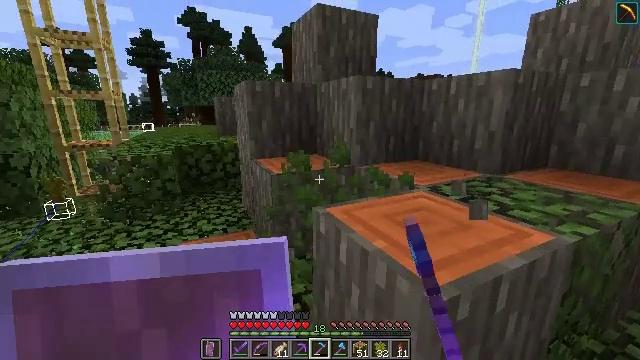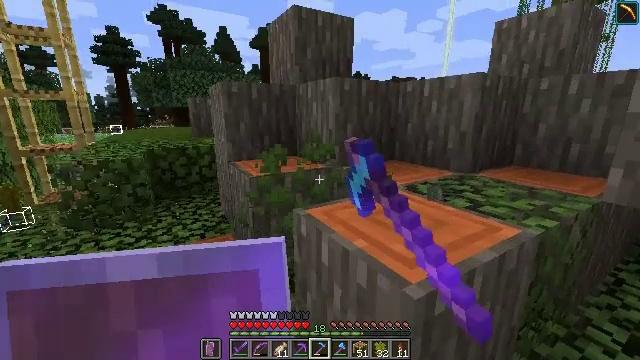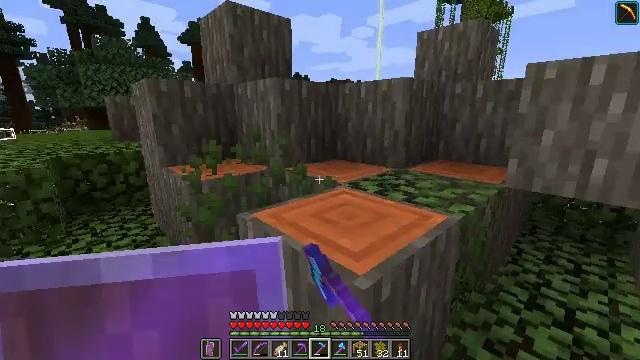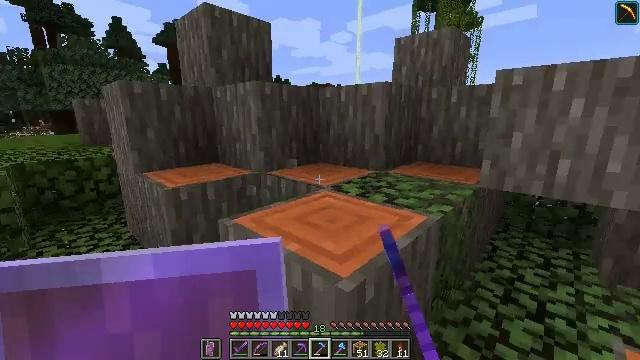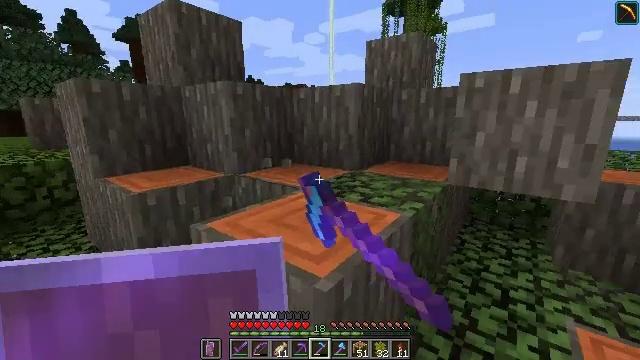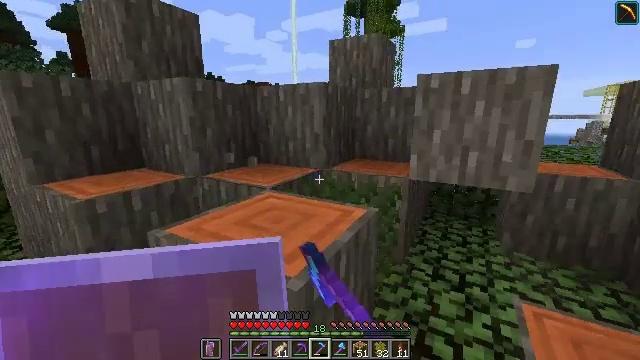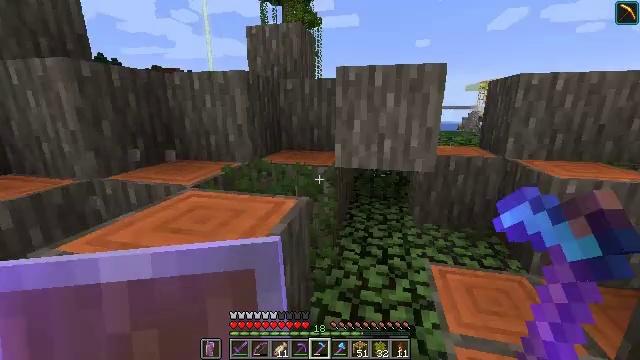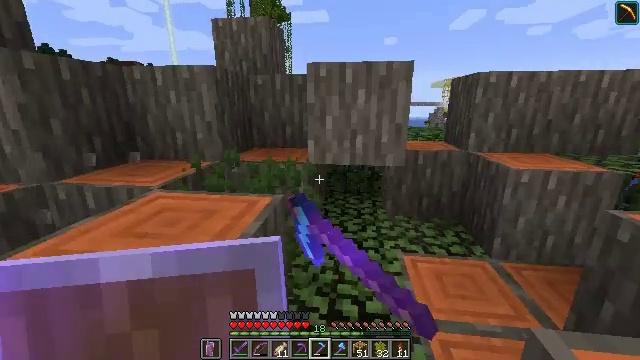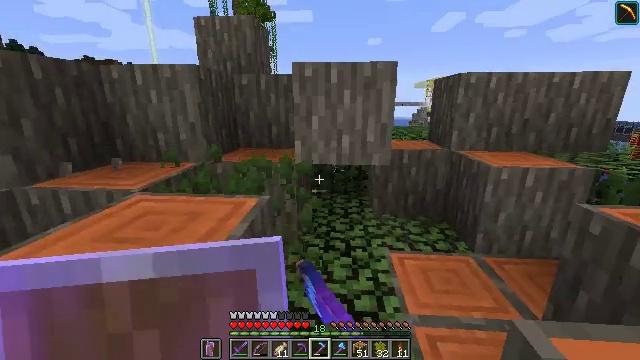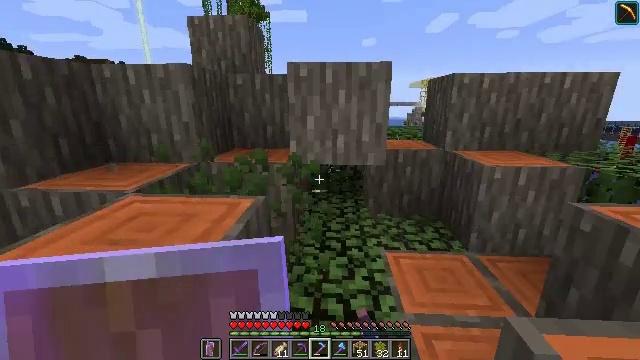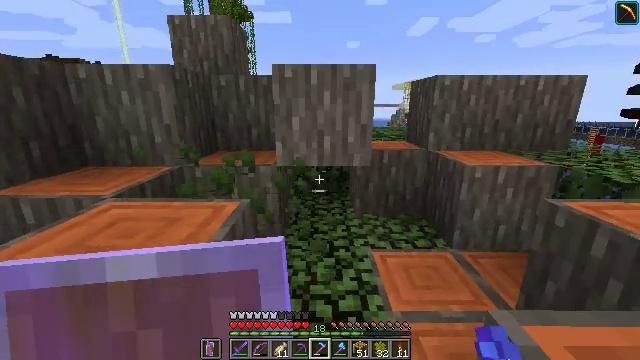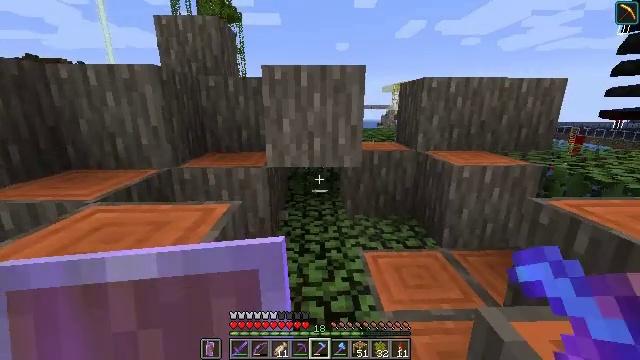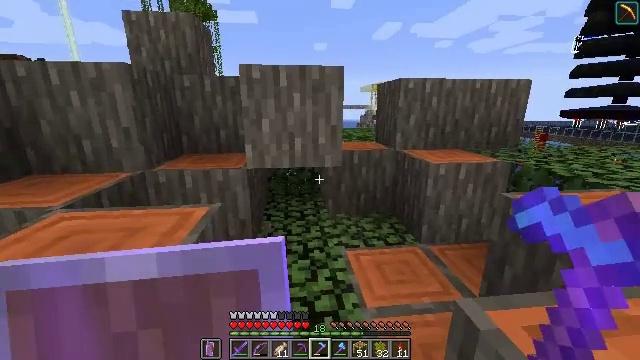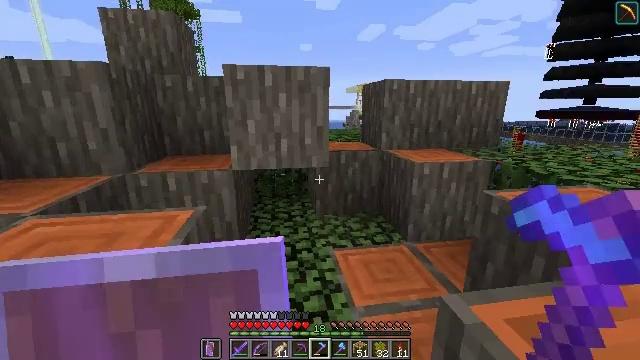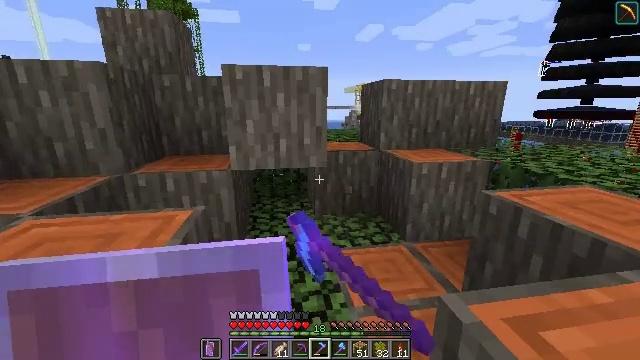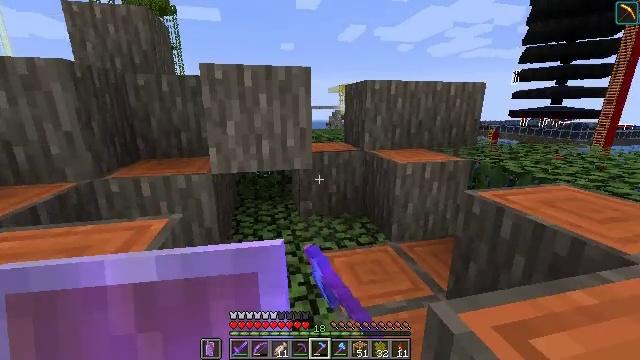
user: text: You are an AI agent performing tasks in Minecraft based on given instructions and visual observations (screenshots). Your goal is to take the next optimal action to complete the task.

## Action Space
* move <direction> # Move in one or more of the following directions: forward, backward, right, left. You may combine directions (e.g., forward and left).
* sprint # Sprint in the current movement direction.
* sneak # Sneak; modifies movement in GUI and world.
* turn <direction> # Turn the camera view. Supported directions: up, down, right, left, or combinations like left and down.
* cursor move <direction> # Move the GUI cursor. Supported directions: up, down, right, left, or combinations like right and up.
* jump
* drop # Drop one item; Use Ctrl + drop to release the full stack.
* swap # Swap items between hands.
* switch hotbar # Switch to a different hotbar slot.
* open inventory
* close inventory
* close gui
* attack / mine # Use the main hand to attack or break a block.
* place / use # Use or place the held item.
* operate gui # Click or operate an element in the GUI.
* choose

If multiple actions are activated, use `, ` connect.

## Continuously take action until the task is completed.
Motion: motion action
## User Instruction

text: Trim the tree by mining the acacia leaves.
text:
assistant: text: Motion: turn right, attack / mine
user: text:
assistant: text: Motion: turn right, attack / mine
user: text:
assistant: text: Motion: turn right, attack / mine
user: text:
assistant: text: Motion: turn right, attack / mine
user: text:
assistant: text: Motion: turn right, attack / mine
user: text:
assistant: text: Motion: turn right and down, attack / mine
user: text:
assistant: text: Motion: turn right, attack / mine
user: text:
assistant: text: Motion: turn right, attack / mine
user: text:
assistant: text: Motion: turn right, attack / mine
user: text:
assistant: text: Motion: turn right, attack / mine
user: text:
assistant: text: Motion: turn right, attack / mine
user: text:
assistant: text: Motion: turn right, attack / mine
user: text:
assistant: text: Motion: turn right, attack / mine
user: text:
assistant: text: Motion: attack / mine
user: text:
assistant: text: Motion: move forward, turn right, attack / mine
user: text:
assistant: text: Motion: move forward
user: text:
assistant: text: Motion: move forward
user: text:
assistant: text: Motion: move forward
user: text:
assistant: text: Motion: move forward
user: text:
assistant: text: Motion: move forward
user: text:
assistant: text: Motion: move forward
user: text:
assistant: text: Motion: move forward
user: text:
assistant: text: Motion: move forward, turn right
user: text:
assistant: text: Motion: move forward, turn right and down
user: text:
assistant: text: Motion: move forward, turn right
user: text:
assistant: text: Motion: move forward, turn right
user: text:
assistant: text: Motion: move forward, turn right
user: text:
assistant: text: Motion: move forward, turn right
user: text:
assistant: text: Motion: move forward
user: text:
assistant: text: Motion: no_op